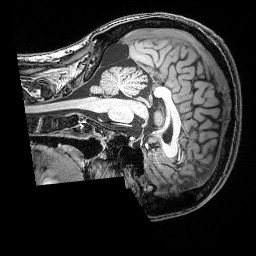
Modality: T1w
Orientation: sagittal
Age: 27
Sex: male
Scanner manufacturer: siemens
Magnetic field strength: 3 T
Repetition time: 2.53 s
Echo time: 0.00388 s